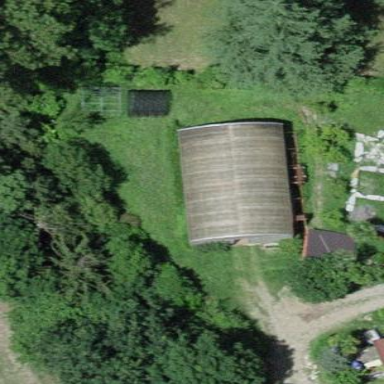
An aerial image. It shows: Shed building.